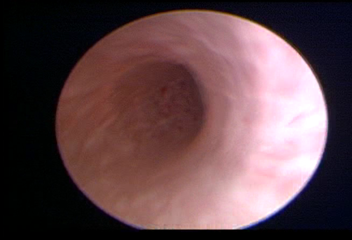
Modality: WLC
Class: Normal mucosa
Bladder cancer association: No